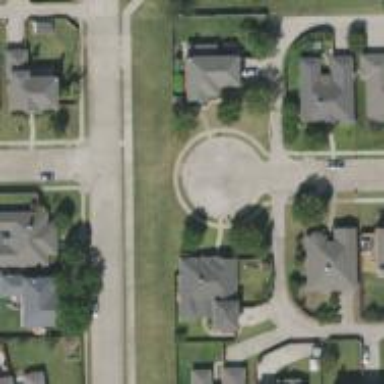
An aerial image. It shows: Circle designated as turning point on the road.